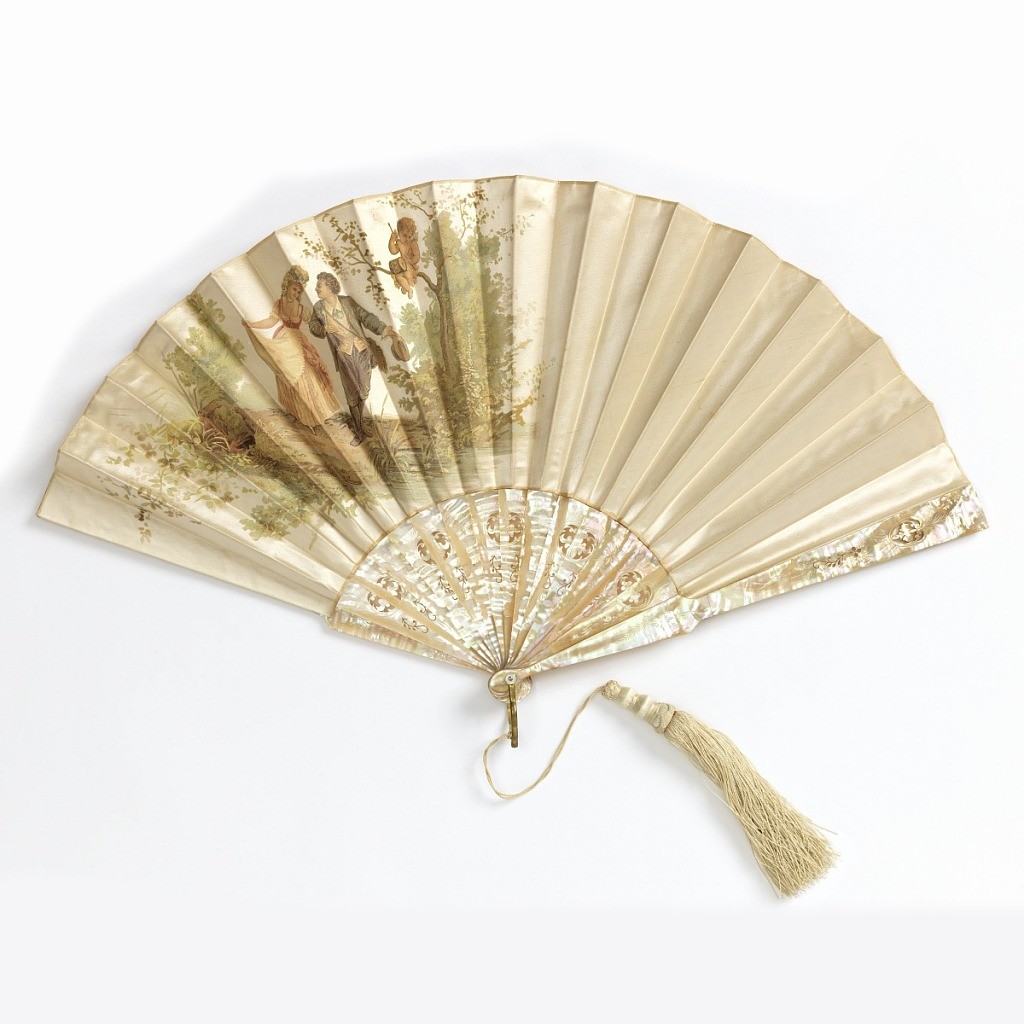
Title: Pleated fan
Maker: A. Lauronce
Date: ca. 1875
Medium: Chromolithograph on silk leaf backed with stiffened cotton, drilled and carved mother-of-pearl sticks, metal bail, silk tassel, mother-of-pearl washer at the rivet
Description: Pleated fan with a white silk leaf with chromolithograph showing a man and woman in eighteenth century-style dress with cupid. Reverse: plain stiffened cotton. Drilled and carved mother-of-pearl sticks. Metal bail, silk tassel and mother-of-pearl washer at the rivet.